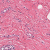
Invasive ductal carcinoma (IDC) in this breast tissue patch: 0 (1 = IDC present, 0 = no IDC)